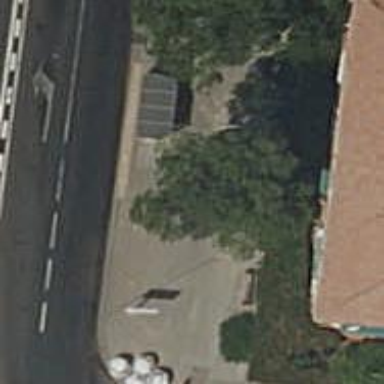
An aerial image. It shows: Bus stop with platform for public transport.